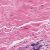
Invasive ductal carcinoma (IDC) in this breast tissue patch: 0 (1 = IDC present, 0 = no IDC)